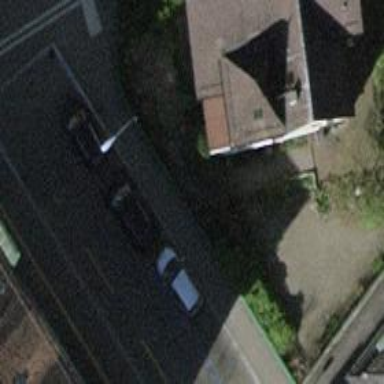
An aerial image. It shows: Parking lane for vehicles.